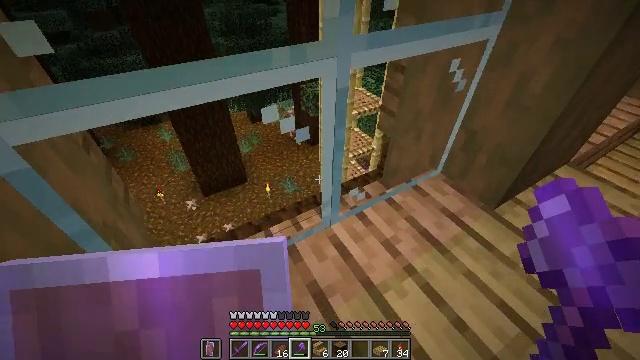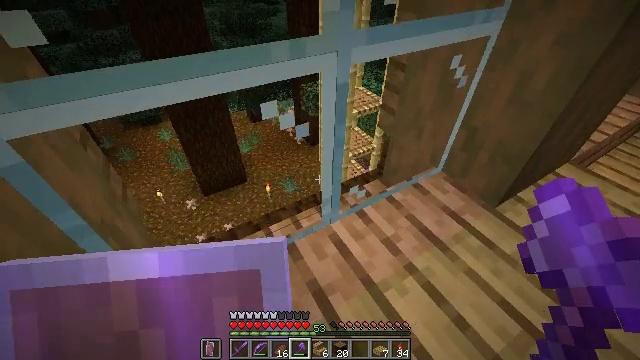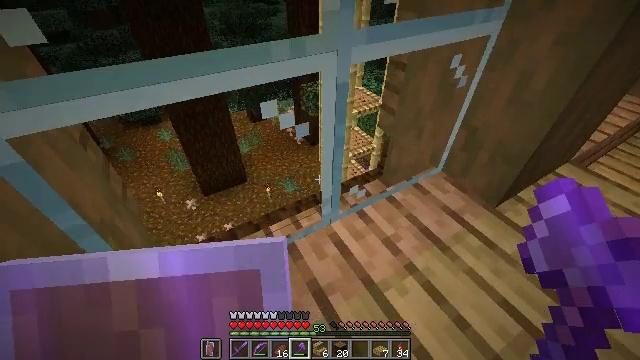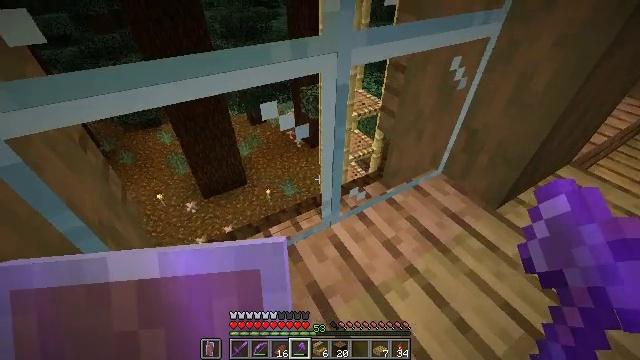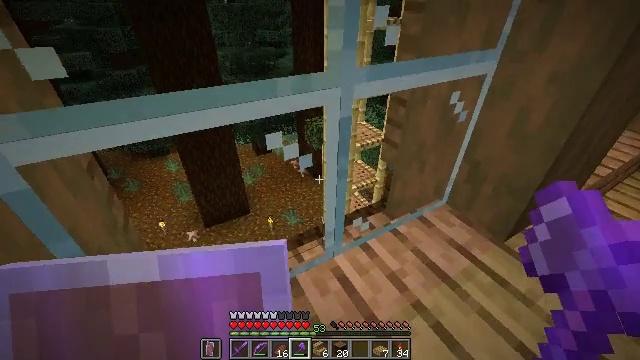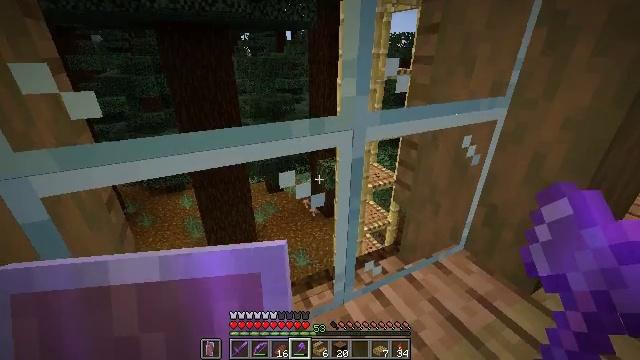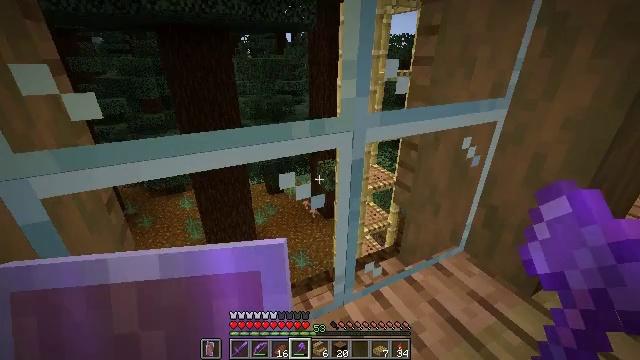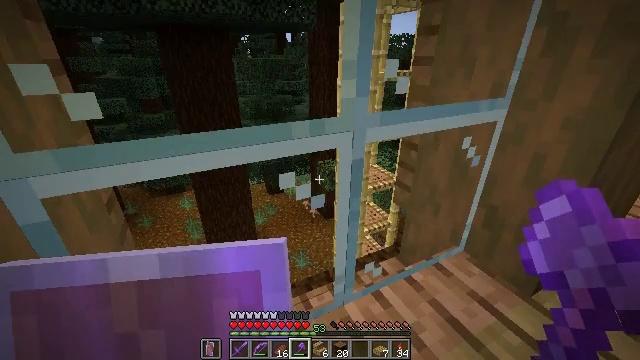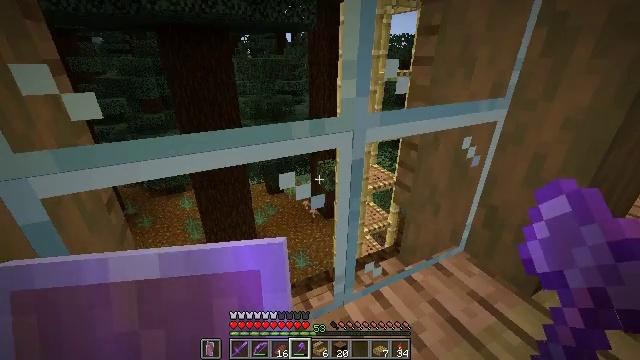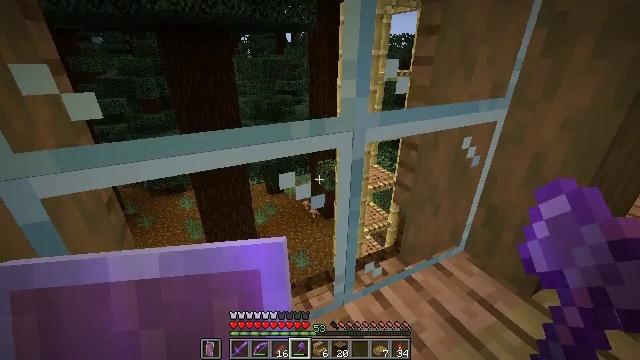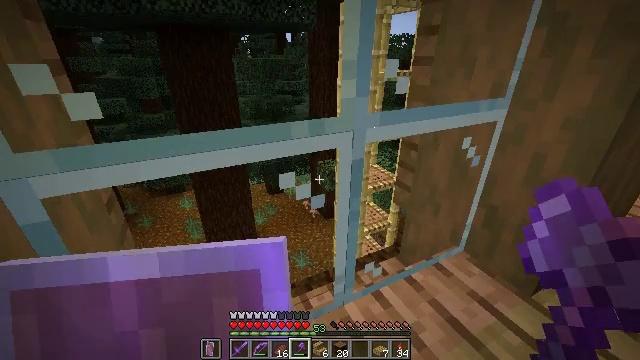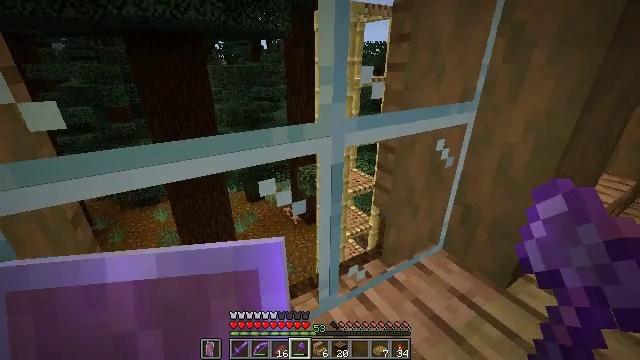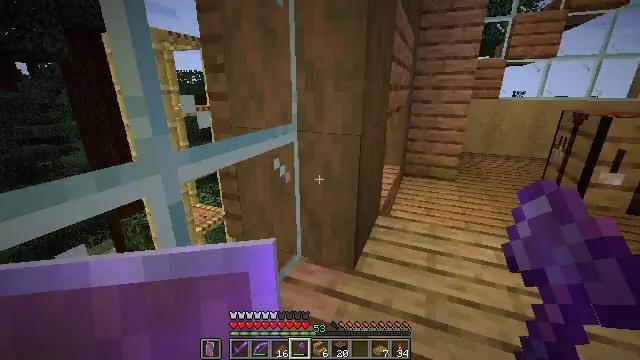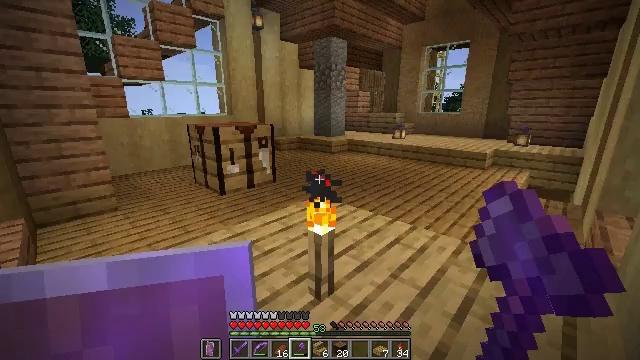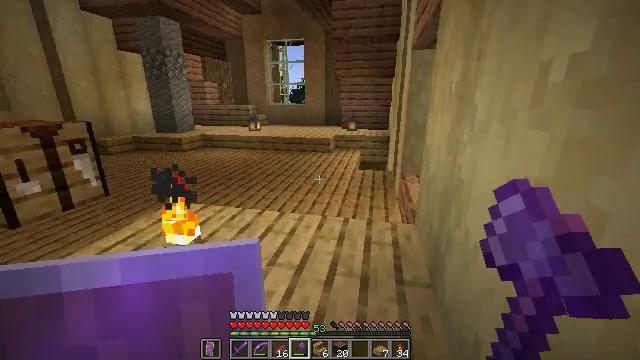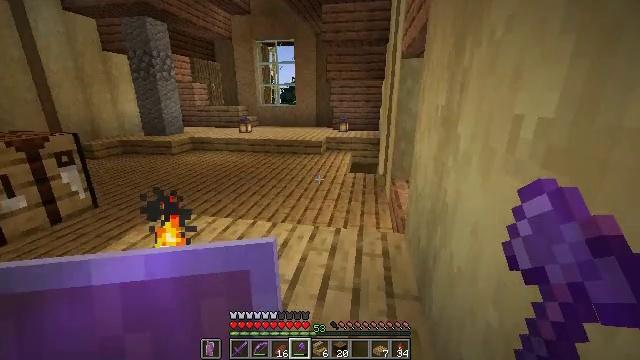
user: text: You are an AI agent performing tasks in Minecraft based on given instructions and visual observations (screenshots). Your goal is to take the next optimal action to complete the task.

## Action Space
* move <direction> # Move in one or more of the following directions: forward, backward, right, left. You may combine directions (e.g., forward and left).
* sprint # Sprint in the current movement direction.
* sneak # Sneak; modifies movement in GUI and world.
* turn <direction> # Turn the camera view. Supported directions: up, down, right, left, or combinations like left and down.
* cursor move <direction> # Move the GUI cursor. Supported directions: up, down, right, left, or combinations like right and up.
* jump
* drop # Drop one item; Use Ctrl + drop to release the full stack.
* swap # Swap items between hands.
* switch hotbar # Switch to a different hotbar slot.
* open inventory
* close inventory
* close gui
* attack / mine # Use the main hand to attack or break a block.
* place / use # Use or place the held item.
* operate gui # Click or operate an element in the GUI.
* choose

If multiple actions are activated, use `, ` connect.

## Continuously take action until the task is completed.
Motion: motion action
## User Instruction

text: Retrieve the white bed for later use.
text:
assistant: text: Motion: sneak
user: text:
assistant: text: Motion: sneak
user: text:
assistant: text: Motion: sneak
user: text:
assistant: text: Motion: sneak, turn up
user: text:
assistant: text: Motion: sneak, turn left and up
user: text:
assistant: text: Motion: sneak
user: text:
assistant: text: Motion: sneak
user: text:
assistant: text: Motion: sneak
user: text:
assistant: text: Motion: sneak
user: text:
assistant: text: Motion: sneak
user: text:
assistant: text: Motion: sneak, turn right and up
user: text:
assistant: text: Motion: sneak, turn right and up
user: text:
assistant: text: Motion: sneak, turn right and up
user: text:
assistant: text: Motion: turn right and down
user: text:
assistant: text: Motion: turn right
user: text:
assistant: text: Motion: no_op
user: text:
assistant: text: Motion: move forward
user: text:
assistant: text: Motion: move forward
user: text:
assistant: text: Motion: move forward
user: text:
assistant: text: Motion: move forward
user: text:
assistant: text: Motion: move forward
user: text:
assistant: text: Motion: move forward
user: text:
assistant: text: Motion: move forward
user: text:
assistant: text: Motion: move forward
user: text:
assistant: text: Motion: move forward
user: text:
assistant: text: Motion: move forward
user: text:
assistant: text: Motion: move forward
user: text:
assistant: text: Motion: move forward
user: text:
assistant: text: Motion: move forward
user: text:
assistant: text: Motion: move forward